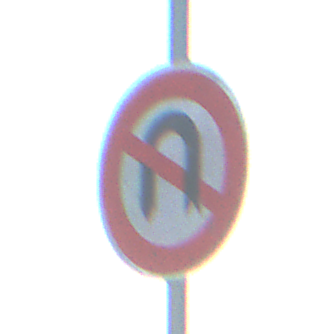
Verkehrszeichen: VerbotWenden
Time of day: SunriseSunset
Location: Outdoor (Nature)
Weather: Clear
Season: NotSpecified
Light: Natural